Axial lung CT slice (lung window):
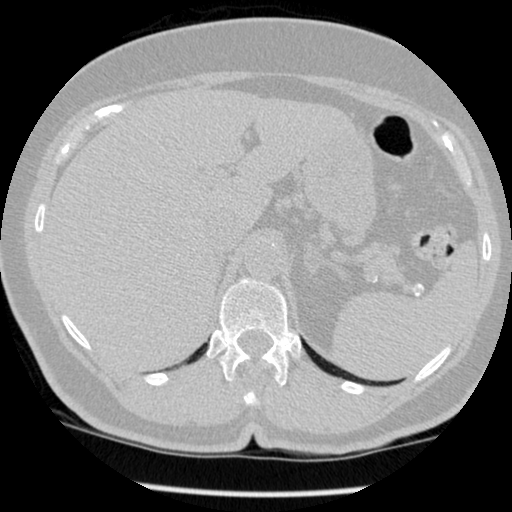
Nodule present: no